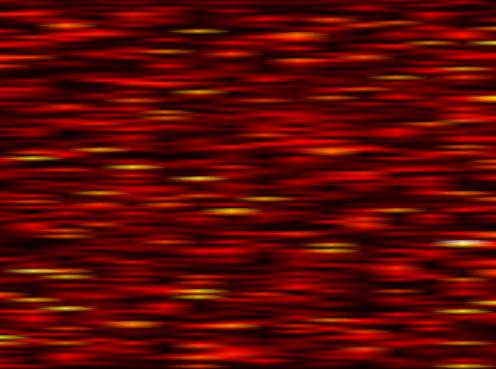
Label: WOLA